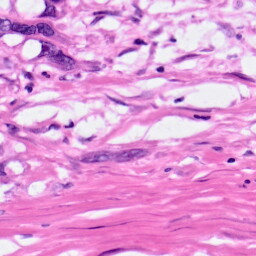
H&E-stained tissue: Pancreatic